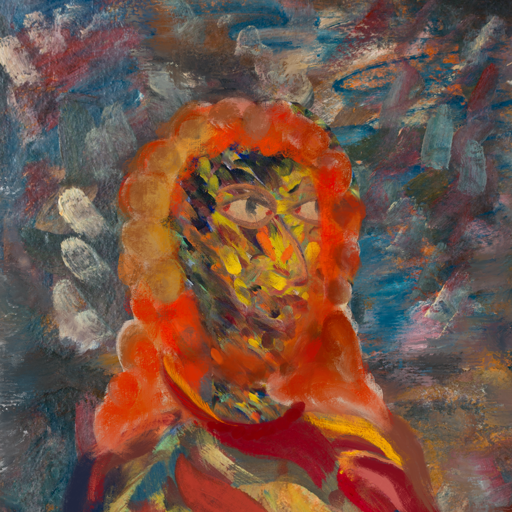
Background: Boggyland, Head And Neck Side: An_Impression, Face Side: GypsyMother, Bust: Mother_And_Son_Son, Hair Side: Rupkatha, Head Accessory: Blank, Second Necklace: Blank, Necklace: Pipe, Baby: Blank